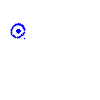
Particle: pion